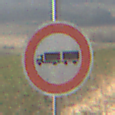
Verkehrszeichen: VerbotLastkraftwagenMitAnhaenger
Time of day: MorningAfternoon
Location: Outdoor (Nature)
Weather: PartlyCloudy
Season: NotSpecified
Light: Natural